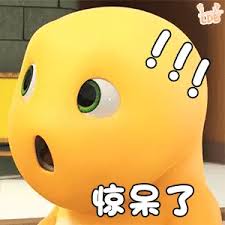
Label: nailong